八年级 · 画法几何学
如图,正方形$ABCD$中,$E$是对角线$BD$上一点,连接$AE$,过点$E$作$EFperpAE$,交边$BC$于点$F$.(1)求证:$EA=EF$;(2)写出线段$FC,DE$的数量关系并加以证明;(3)若$AB=4,FE=FC$,求$DE$的长.
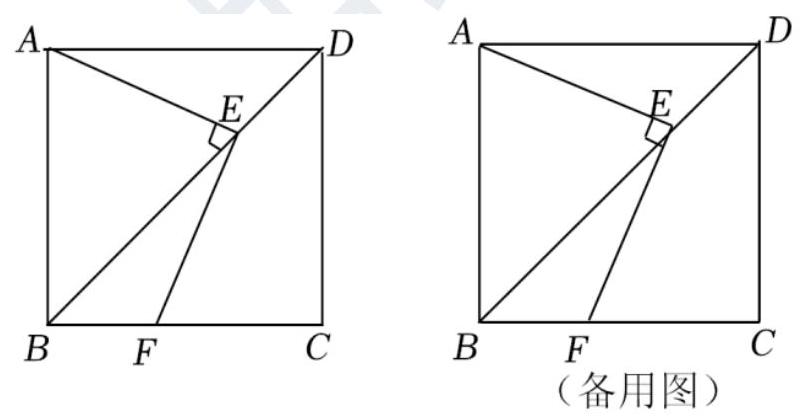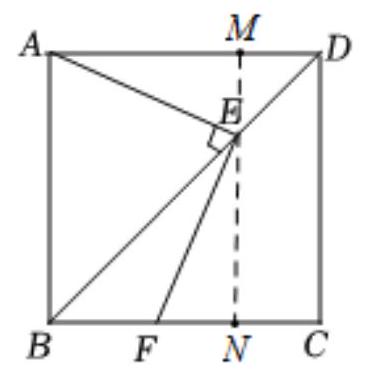
答案: (1)过点$E$作$MNperpAD$于$M$,交$BC$于点$N$,由四边形$ABCD$为正方形,$AEperpEF$,可证明$triangleAEMcongtriangleEFN(ASA)$，即可得$AE=EF$.(2)由$triangleAEMcongtriangleEFN,angleADB=45^{circ}$，可得$CF=2MD$,而$DE=sqrt{2}MD$,故$CF=sqrt{2}DE$;(3)设$DE=x$可得:$FE^{2}=AE^{2}=AM^{2}+ME^{2}=left(4-frac{sqrt{2}}{2}xright)^{2}+left(frac{sqrt{2}}{2}xright)^{2}$,而$CF=sqrt{2}DE$,若$FE$$=FC$,有$left(4-frac{sqrt{2}}{2}xright)^{2}+left(frac{sqrt{2}}{2}xright)^{2}=(sqrt{2}x)^{2}$,可解得$DE=2sqrt{6}-2sqrt{2}$.【解析】(1)证明:过点$E$作$MNperpAD$于$M$,交$BC$于点$N$,如图:$because$四边形$ABCD$为正方形,$thereforeAD//BC,AD=DC,angleADB=45^{circ}$,$becauseMNperpAD$,$thereforeMNperpBC$,$therefore$四边形$NCDM$为矩形,$thereforeMN=CD$,$becauseangleADB=45^{circ},MNperpAD$,$thereforeMD=ME$,$thereforeAM=EN$,$becauseAEperpEF$,$thereforeangleAEM+angleFEN=90^{circ}$.$becauseangleAEM+angleMAE=90^{circ}$,$thereforeangleFEN=angleMAE$,$thereforetriangleAEMcongtriangleEFN(ASA)$$thereforeAE=EF$.(2)解:$CF=sqrt{2}DE$,理由如下:由(1)知$triangleAEMcongtriangleEFN,angleADB=45^{circ}$,$thereforeME=FN=MD$,$because$四边形$NCDM$为矩形,$thereforeCN=MD$,$thereforeCF=2MD$,$becauseDE=sqrt{2}MD$,$thereforeCF=sqrt{2}DE;$(3)解:设$DE=x$.由(1)得:$FE^{2}=AE^{2}=AM^{2}+ME^{2}=left(4-frac{sqrt{2}}{2}xright)^{2}+left(frac{sqrt{2}}{2}xright)^{2}$,由(2)得$CF=sqrt{2}DE$,$thereforeCF=sqrt{2}x$,$becauseFE=FC$,$thereforeFE^{2}=FC^{2}$,$thereforeleft(4-frac{sqrt{2}}{2}xright)^{2}+left(frac{sqrt{2}}{2}xright)^{2}=(sqrt{2}x)^{2}$,解方程得:$x_{1}=2sqrt{6}-2sqrt{2},x_{2}=-2sqrt{6}-2sqrt{2}$(舍去),$thereforeDE=2sqrt{6}-2sqrt{2}$.【点睛】本题考查正方形性质及应用,涉及全等三角形的判定与性质,勾股定理及应用等,解题的关键是作辅助线,构造三角形全等.